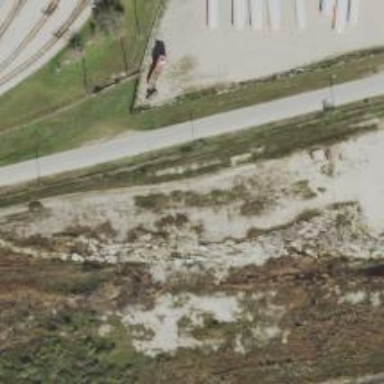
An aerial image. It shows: Disused railway spur.